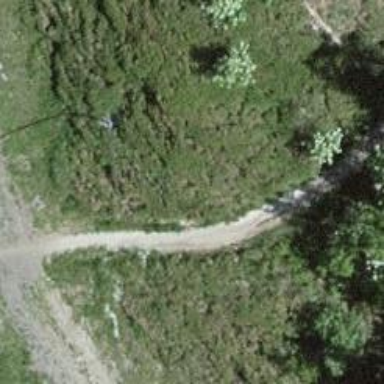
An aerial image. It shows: Compacted path.